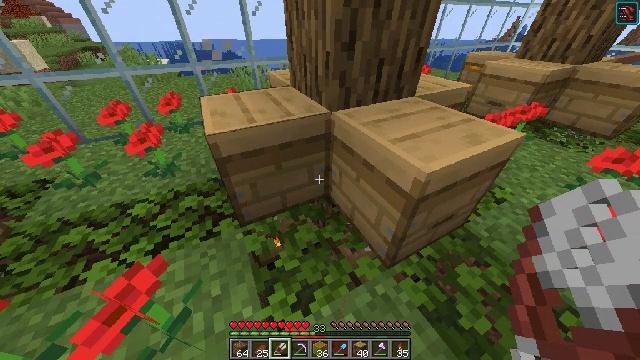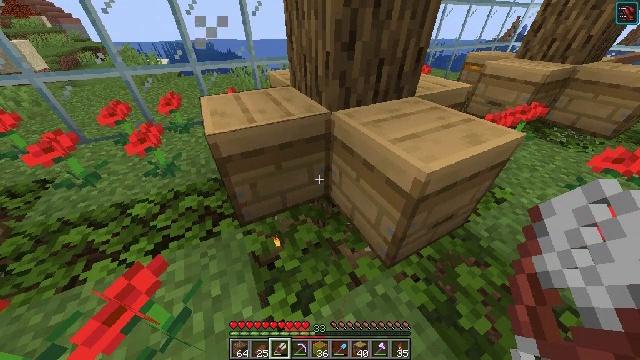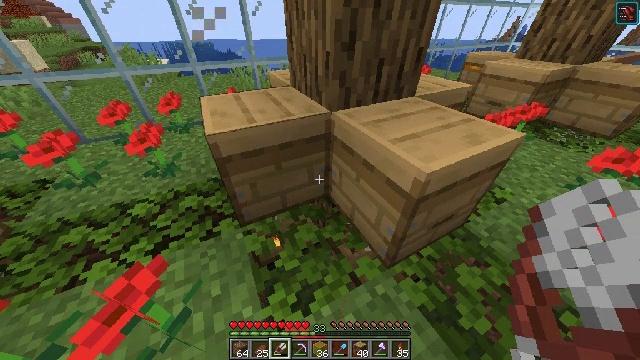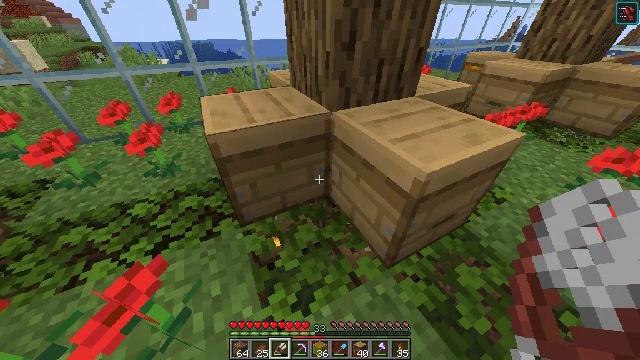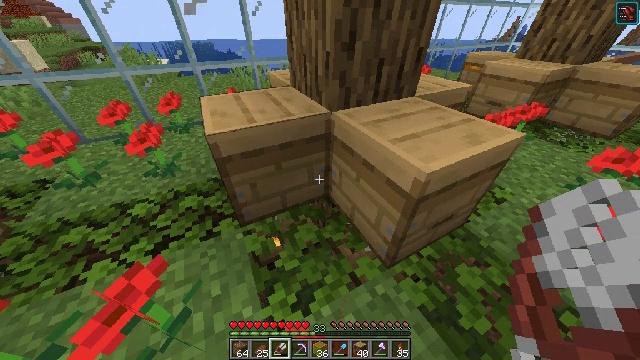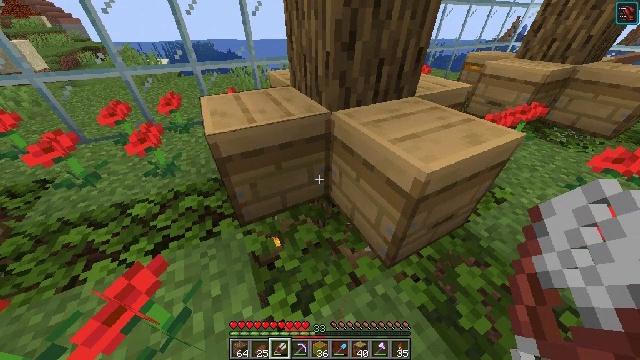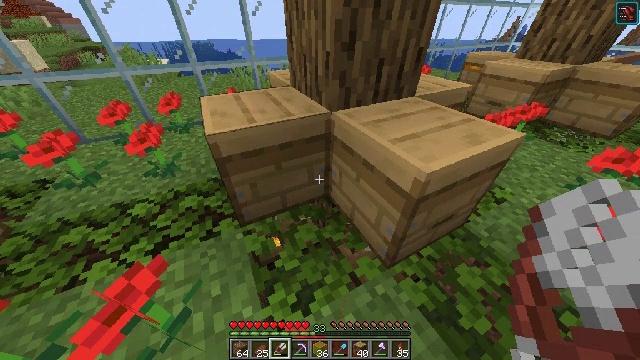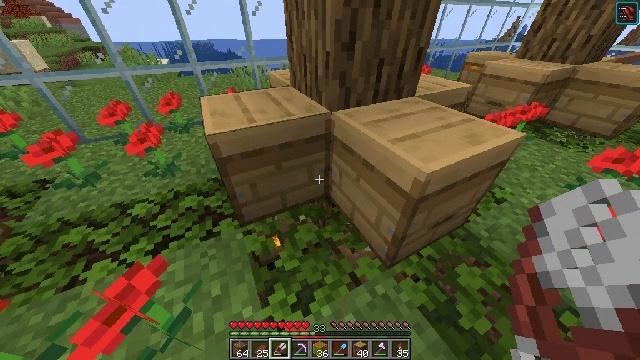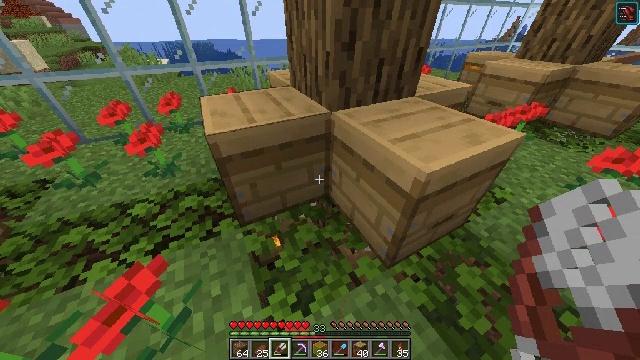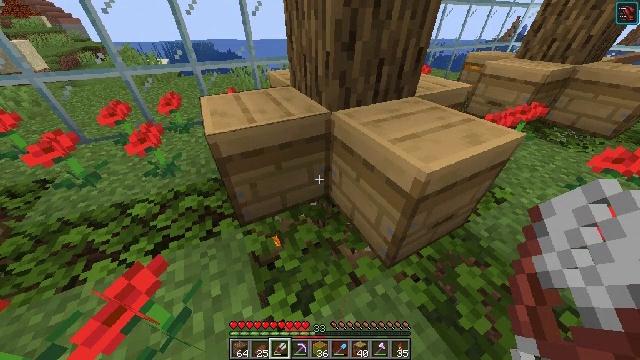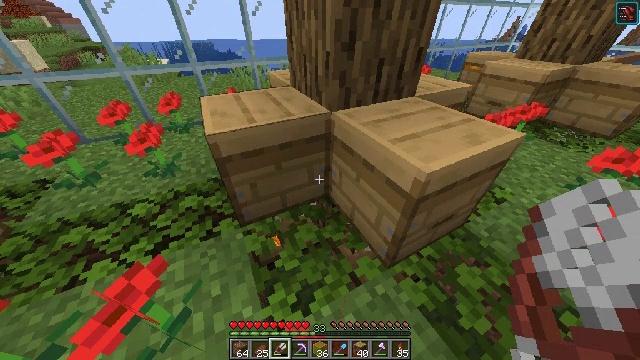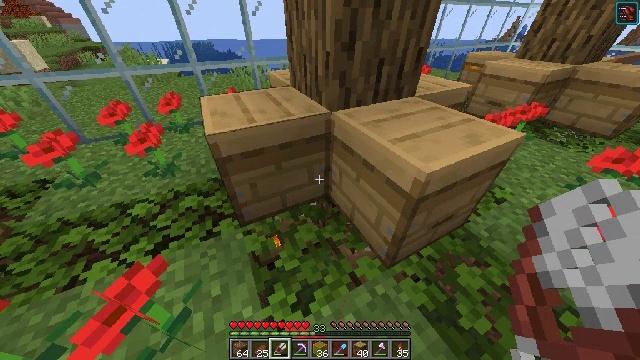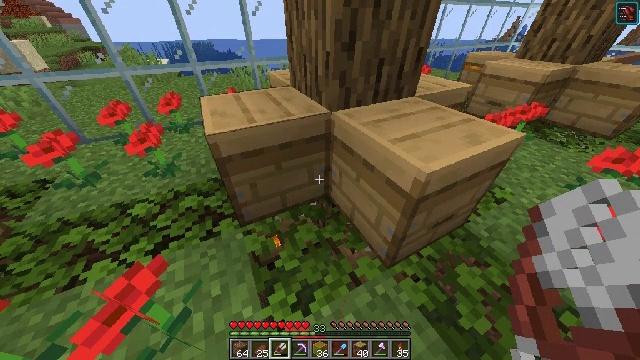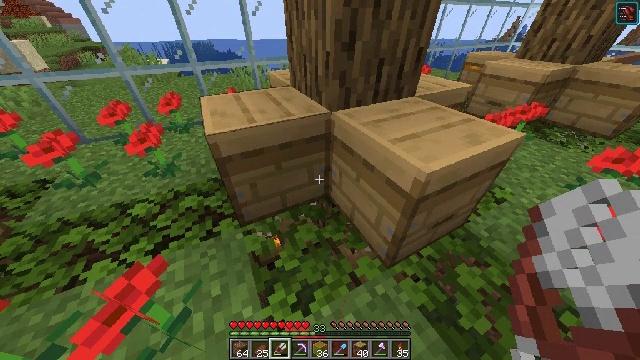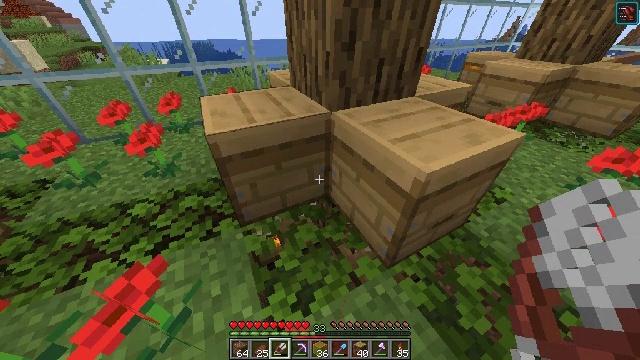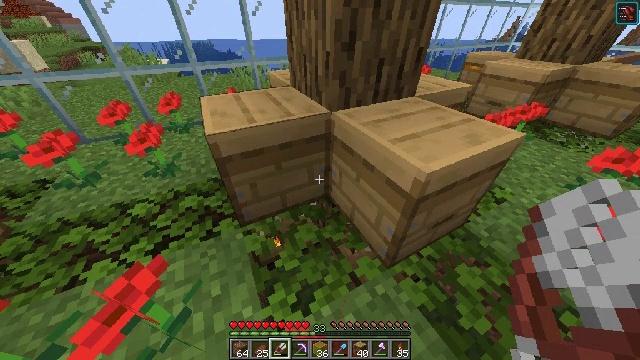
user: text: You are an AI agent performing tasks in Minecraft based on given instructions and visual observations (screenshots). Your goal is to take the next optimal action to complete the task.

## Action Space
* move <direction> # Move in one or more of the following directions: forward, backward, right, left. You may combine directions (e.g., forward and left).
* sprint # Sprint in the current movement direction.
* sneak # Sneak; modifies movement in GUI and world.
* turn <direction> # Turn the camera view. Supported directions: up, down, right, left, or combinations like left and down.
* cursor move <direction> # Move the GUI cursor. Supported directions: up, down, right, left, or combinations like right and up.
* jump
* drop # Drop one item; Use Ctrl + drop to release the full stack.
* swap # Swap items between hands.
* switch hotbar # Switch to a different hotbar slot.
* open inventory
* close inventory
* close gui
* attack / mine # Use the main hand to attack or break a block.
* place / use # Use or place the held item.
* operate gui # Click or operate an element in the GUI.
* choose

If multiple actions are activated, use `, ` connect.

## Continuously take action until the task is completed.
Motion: motion action
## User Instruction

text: Organize honeycombs in a 2x2 pattern to craft a honeycomb block.
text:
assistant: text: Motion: attack / mine
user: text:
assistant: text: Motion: attack / mine
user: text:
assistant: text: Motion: attack / mine
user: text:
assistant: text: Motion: attack / mine
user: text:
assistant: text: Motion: attack / mine
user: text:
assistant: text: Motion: attack / mine
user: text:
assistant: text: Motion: attack / mine
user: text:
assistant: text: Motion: attack / mine
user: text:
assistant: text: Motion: attack / mine
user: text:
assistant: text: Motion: attack / mine
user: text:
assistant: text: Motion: attack / mine
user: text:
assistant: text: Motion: attack / mine
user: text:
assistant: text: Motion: attack / mine
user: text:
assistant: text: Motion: attack / mine
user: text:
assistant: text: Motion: attack / mine
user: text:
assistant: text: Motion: attack / mine
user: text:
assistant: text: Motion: attack / mine
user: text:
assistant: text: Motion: attack / mine
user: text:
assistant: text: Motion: attack / mine
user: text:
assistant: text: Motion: attack / mine
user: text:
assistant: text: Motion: attack / mine
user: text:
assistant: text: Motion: attack / mine
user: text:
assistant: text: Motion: attack / mine
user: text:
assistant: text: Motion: attack / mine
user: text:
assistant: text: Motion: attack / mine
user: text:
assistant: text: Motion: attack / mine
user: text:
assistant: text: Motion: attack / mine
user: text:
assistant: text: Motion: attack / mine
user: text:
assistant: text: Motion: attack / mine
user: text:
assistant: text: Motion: attack / mine